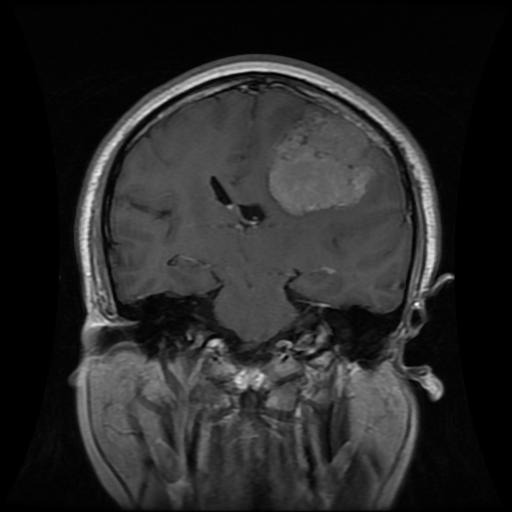
Label: meningioma